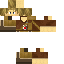
A male human skin with medium skin, wearing brown long hair dressed in a blue hoodie and brown pants, featuring a closed mouth.